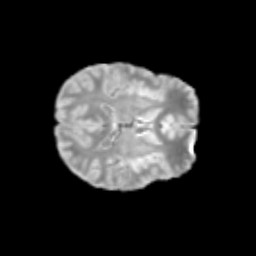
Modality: T2w
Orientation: axial
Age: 13
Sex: female
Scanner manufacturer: siemens
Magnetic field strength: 3 T
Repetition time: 3.8 s
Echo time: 0.07 s